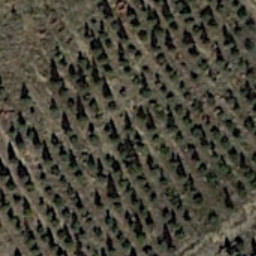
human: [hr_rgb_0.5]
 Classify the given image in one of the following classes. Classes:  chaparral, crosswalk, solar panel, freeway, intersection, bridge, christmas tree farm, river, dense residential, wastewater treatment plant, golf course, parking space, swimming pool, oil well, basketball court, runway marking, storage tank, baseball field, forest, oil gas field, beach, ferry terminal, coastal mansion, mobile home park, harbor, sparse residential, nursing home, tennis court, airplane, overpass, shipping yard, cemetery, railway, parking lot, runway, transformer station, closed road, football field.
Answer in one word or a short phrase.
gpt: christmas tree farm